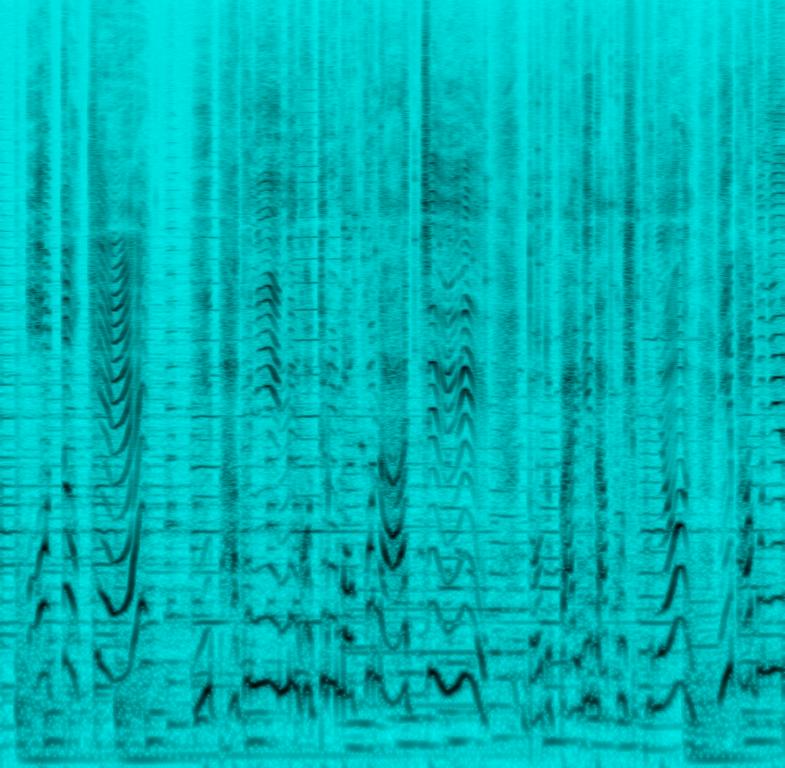
These are sounds coming from a cartoon. Two boys are having a conversation in the Korean language. There is a spring sound effect that can be heard repeatedly. In the background, a generic orchestra piece is playing. The trumpet and the flute take turns in playing the main melody while other brass instruments and a snare drum accompanies them.